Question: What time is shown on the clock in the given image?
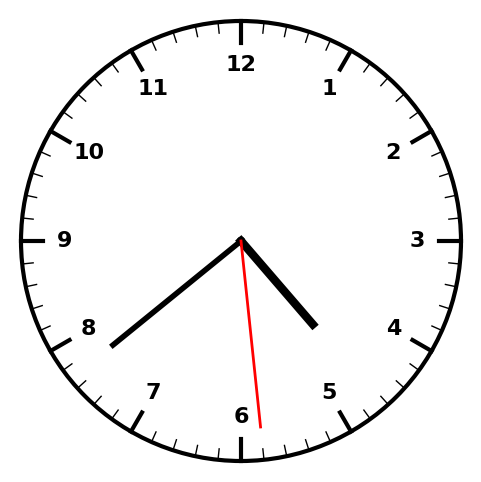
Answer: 04:38:29